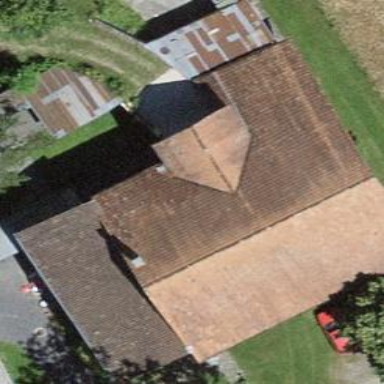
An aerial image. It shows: Farm building.